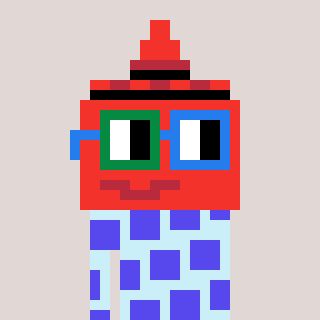
a pixel art character with square green and blue glasses, a ketchup-shaped head and a cold-colored body on a warm background